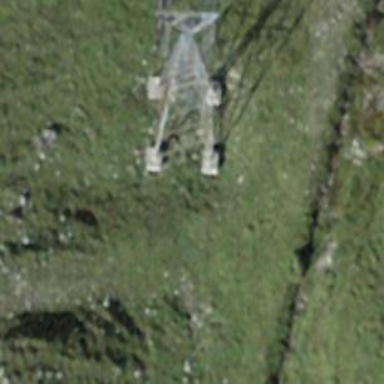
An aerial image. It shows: Pylon for aerialway.